Interaction volume radius: 10 \u00c5
Interaction volume height: 15 \u00c5
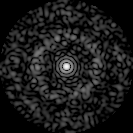
Disorder parameter: 0.8318